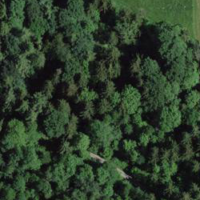
EUNIS habitat code: 41
Species observed at this site:
Juglans regia